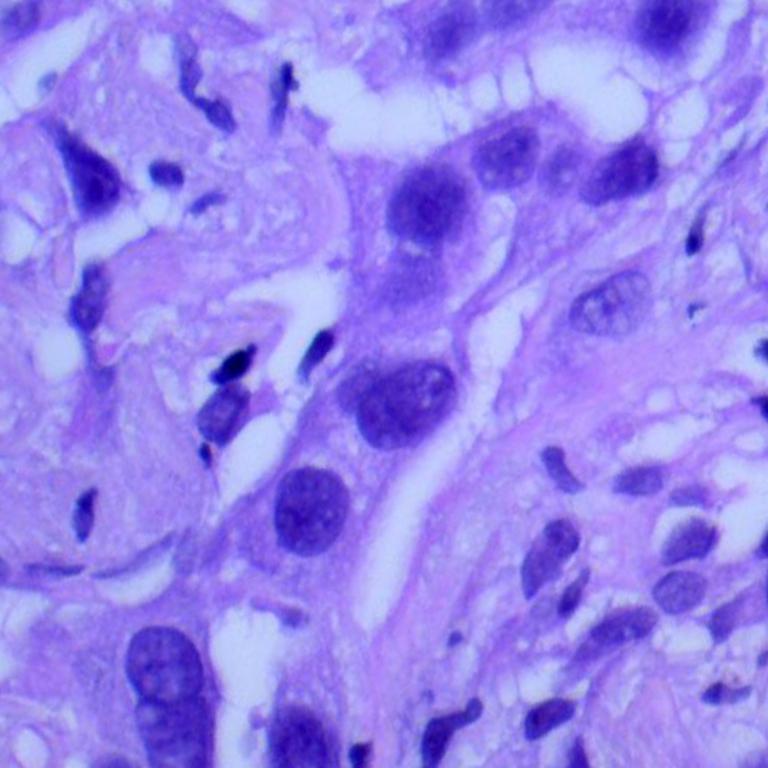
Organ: lung
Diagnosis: adenocarcinomas